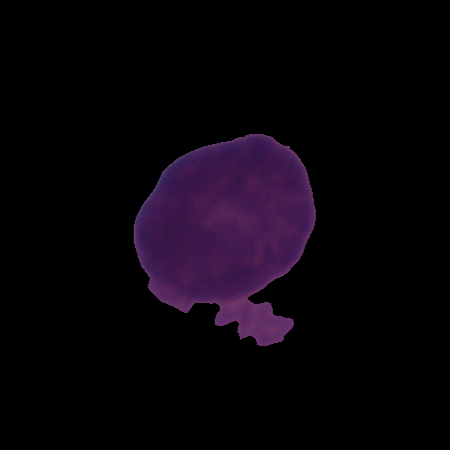
Label: healthy